Question: Count the number of objects in the diagram.
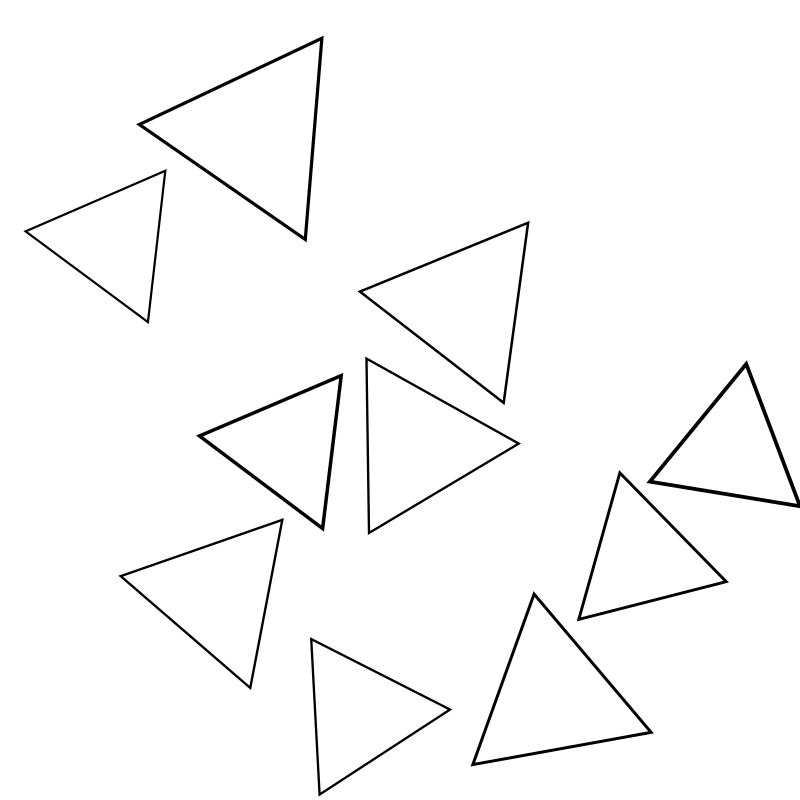
Answer: 10